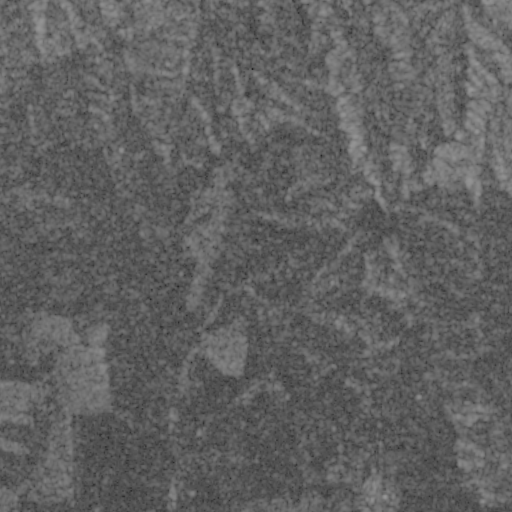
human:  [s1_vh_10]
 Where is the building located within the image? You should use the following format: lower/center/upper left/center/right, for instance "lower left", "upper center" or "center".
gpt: The building is located in the lower right of the image.
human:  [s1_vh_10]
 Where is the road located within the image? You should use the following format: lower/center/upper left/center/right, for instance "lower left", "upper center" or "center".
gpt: There is no road in the image.

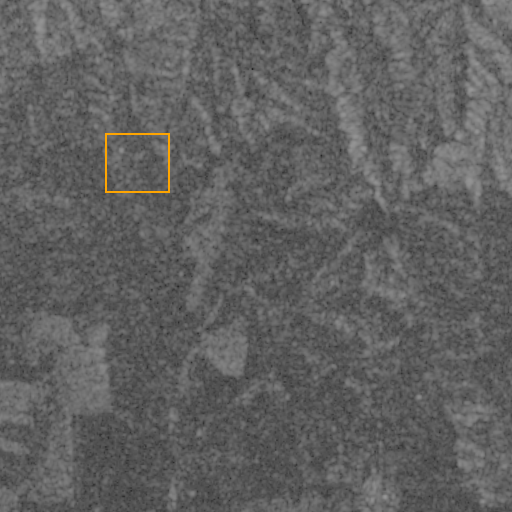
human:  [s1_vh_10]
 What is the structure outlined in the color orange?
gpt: There is no orange outline.
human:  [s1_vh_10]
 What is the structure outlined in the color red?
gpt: There is no structure outlined in red.